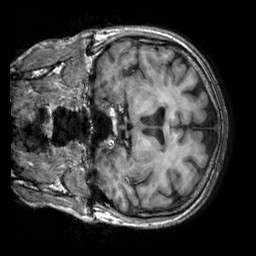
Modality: T1w
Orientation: coronal
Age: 40
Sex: male
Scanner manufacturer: siemens
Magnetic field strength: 3 T
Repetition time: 2.3 s
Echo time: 0.00303 s